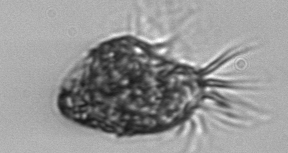
Label: Strombidium_morphotype1